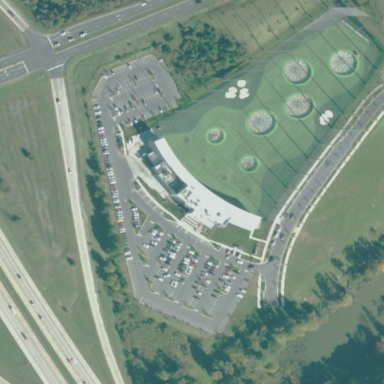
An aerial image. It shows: Grassy area used as driving range for golf.